Interaction volume radius: 5 \u00c5
Interaction volume height: 10 \u00c5
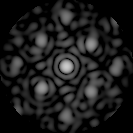
Disorder parameter: 0.3961